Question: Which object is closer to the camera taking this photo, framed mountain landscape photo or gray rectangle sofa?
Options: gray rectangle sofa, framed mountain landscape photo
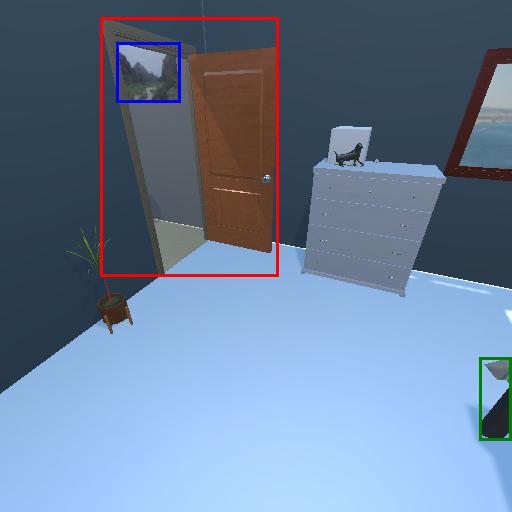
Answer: gray rectangle sofa